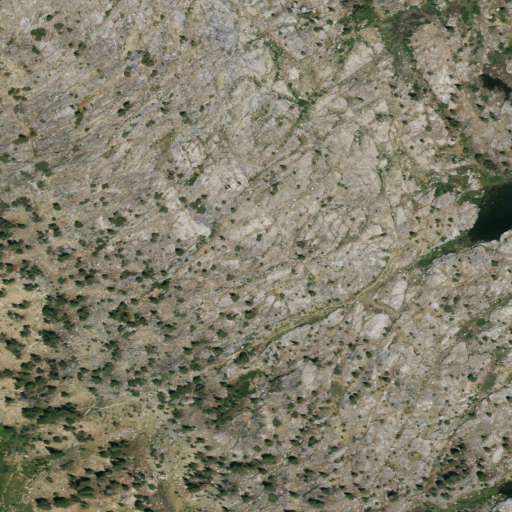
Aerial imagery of gap in California named Dorothy Lake Pass containing shrub, evergreen forest, and herbaceous wetlands